Question: I am trying to connect to an amazon server for sending emails by editing by web.config
'''
<system.net>
<mailSettings>
<smtp deliveryMethod="Network">
<network enableSsl="true" port="587" host="email-smtp.us-east-1.amazonaws.com" password="actual password" userName="actual username"/>
</smtp>
</mailSettings>
</system.net>
'''
These settings are being set as evidenced below:

All I am doing in code is
'''
SmtpClient client = new SmtpClient();
client.SendCompleted += SendCompletedCallback;
string userState = _id.ToString();
client.SendAsync(msg, userState);
'''
but the error I get back is always
> A connection attempt failed because the connected party did not properly respond after a period of time, or established connection failed because connected host has failed to respond 184.73.222.29:587
Before I was using an internal mail server, but since this will be getting pushed to the amazon cloud, I will not have access to the local server. In the case of the local server, all i had to do was specify the ip address for host and it ran just fine.
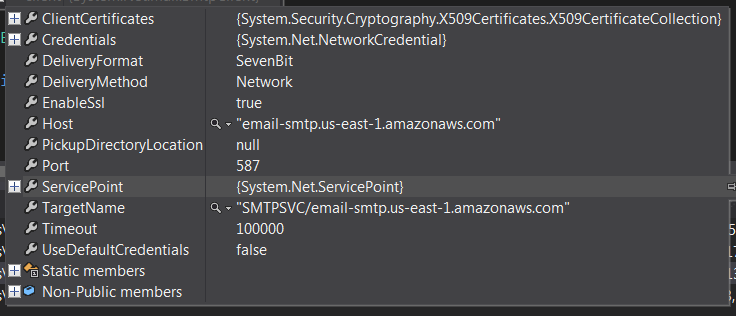
Answer: There were three issues at hand:
1: The email address it was being sent from was not verified with Amazon, and neither was the recipient (verification of recipient only needed in sandbox mode)
2: The out port I was using, 587, is blocked by my company, which seems to be common practice
3: Using async can only be done when you specify the page uses async in the aspx "header"